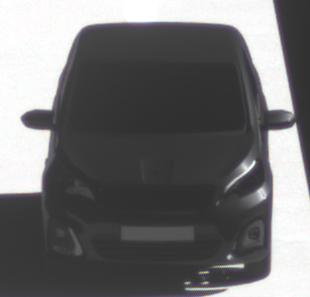
Make: Peugeot
Model: 108 1.0 VTi 68
Detailed model: 108
Model produced from: 2015/03
Model produced until: 2016/10
Doors: 3
Color: black
Road condition: dry road
Daytime: morning or afternoon
Contrast: high contrast